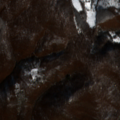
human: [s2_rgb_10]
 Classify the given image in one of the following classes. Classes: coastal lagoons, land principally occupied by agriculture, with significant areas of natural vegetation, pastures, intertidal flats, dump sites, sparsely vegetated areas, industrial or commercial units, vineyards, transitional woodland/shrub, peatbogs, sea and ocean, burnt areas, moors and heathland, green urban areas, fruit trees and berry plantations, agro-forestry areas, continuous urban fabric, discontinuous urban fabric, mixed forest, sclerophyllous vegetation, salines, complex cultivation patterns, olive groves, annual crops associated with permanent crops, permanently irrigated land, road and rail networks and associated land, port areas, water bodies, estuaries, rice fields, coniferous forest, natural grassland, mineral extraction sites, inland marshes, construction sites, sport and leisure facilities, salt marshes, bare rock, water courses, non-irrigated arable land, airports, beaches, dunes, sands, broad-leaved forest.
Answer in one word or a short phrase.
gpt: land principally occupied by agriculture, with significant areas of natural vegetation, broad-leaved forest